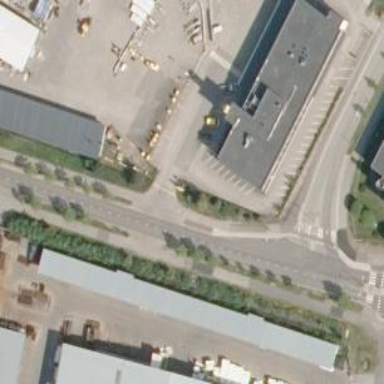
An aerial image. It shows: Asphalt cycleway.